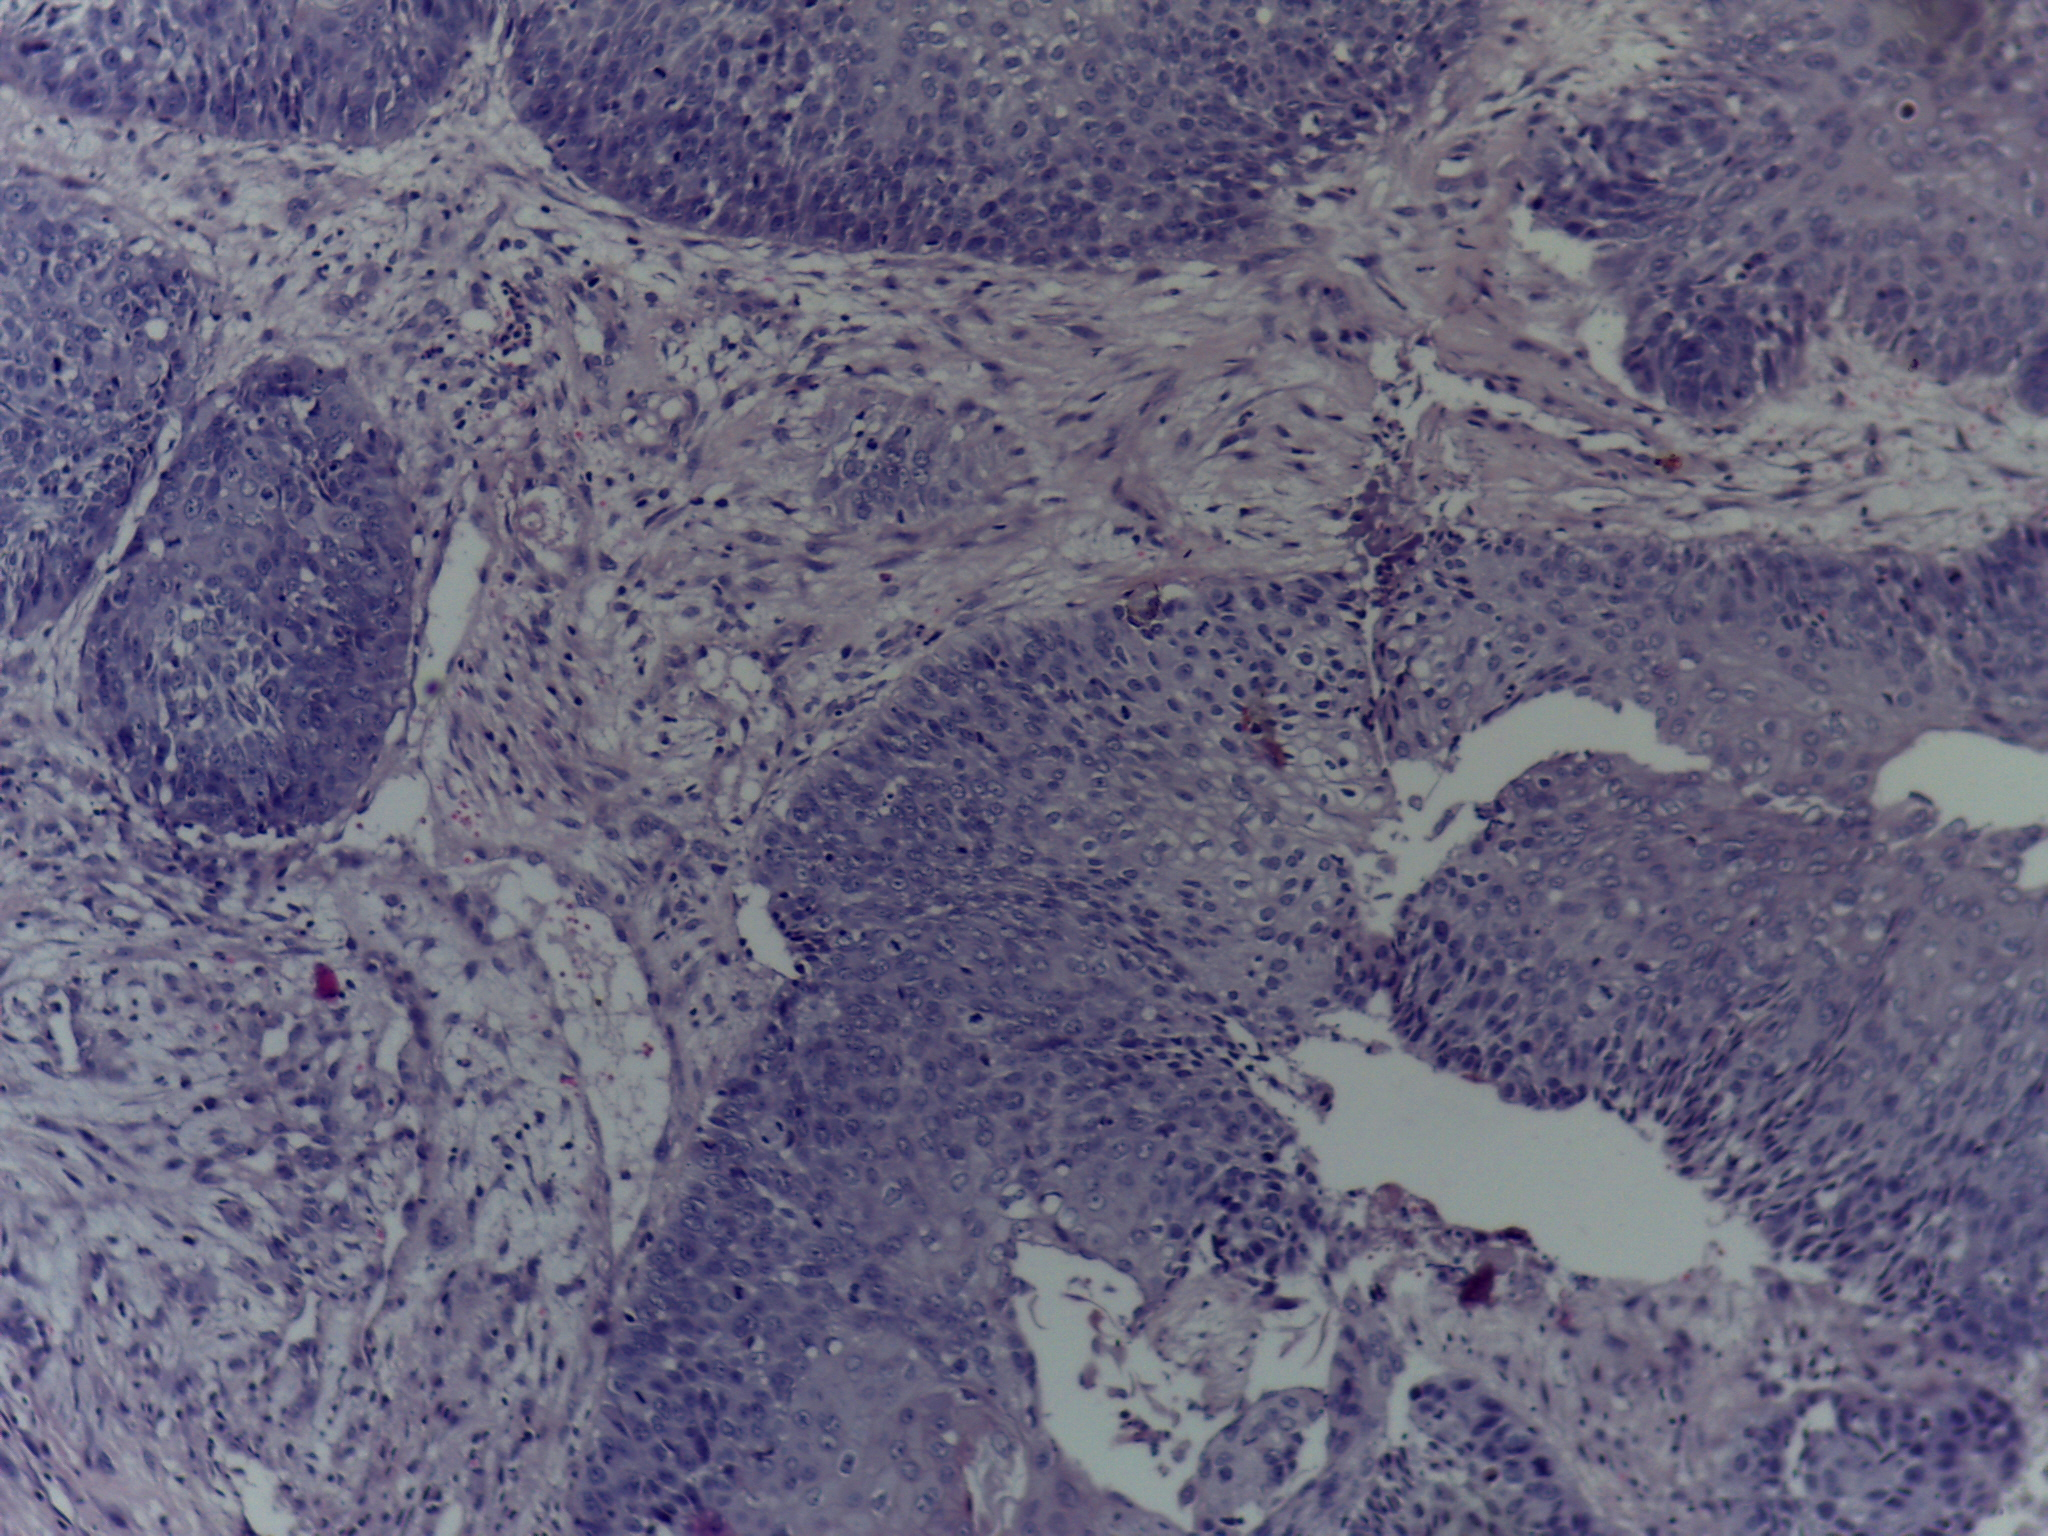
Diagnosis: OSCC